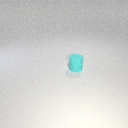
small cyan rubber cylinder